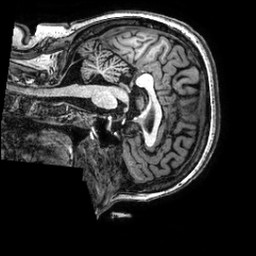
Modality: T1w
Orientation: sagittal
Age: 56
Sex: female
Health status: healthy